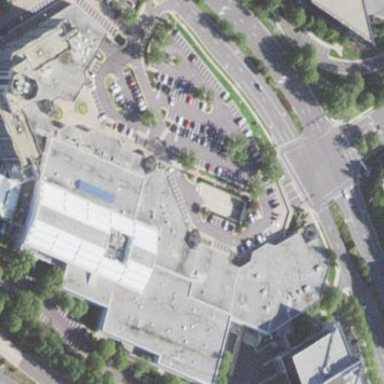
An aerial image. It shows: Retail area with mall.